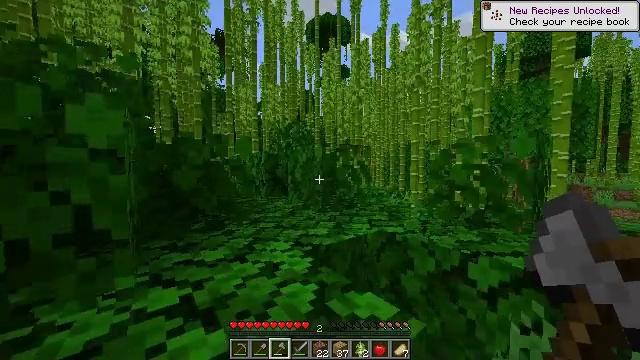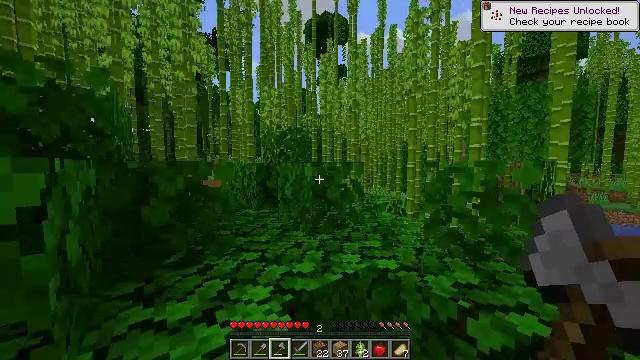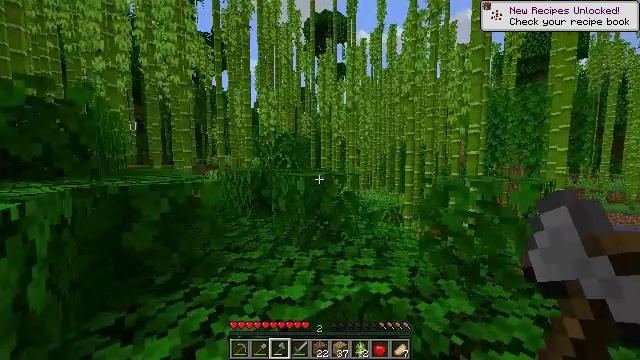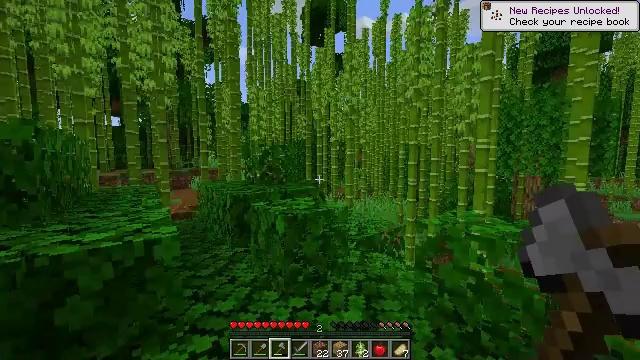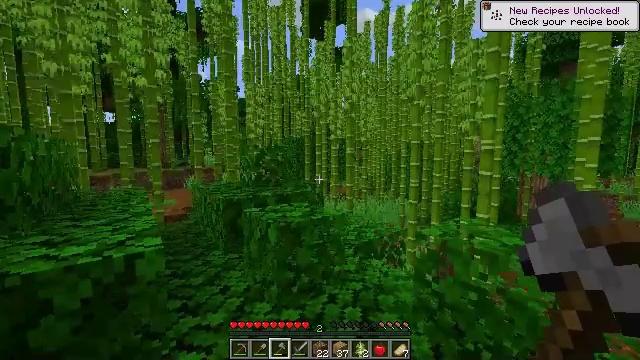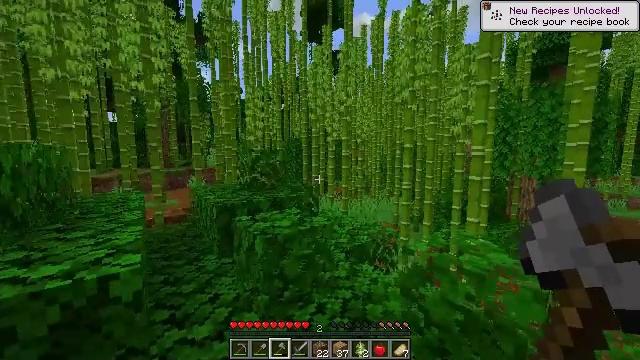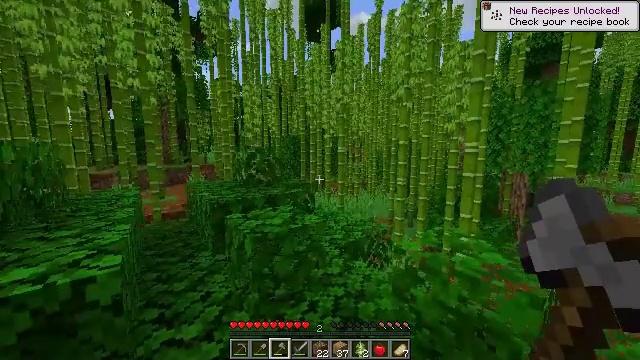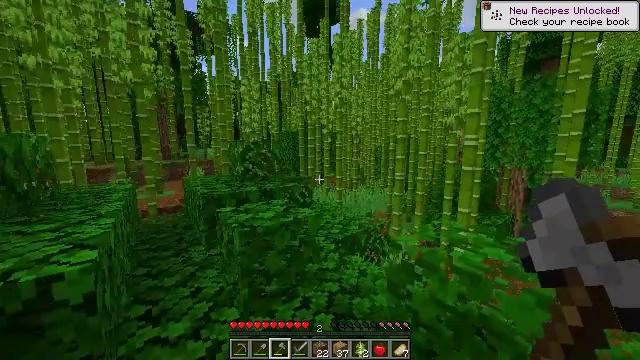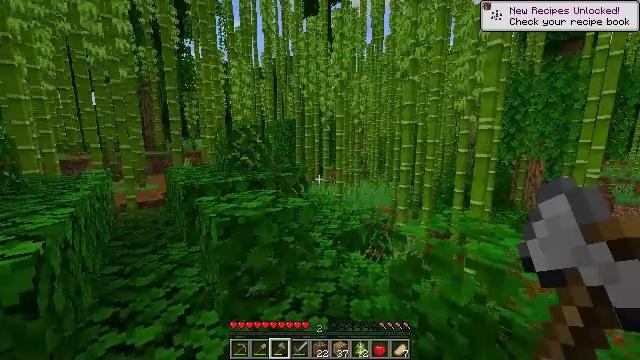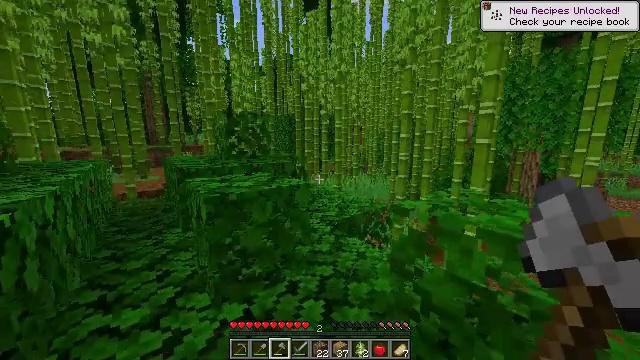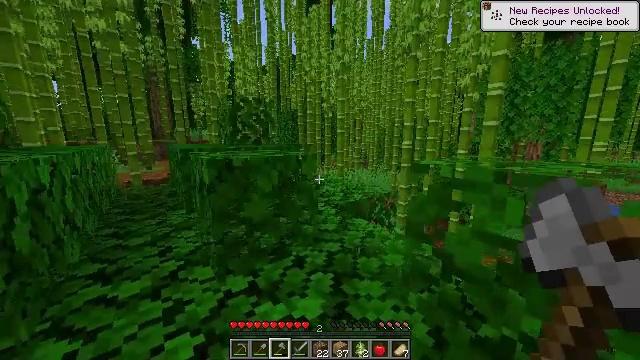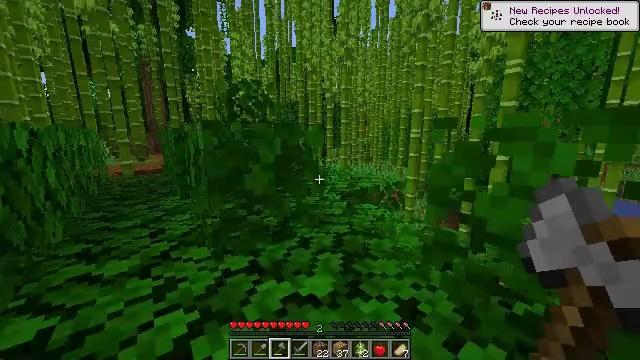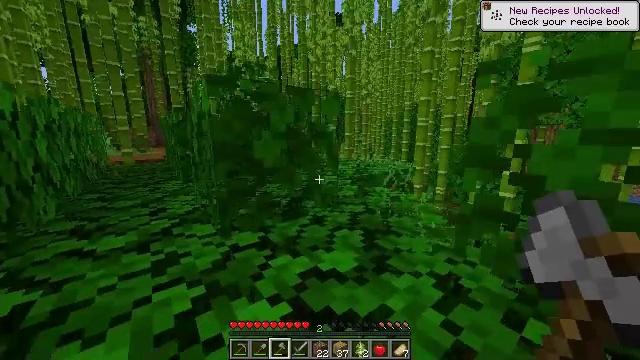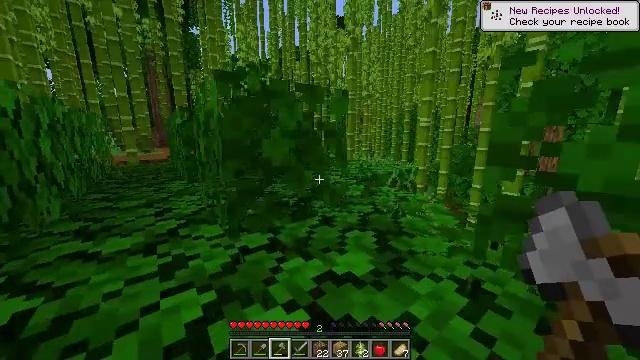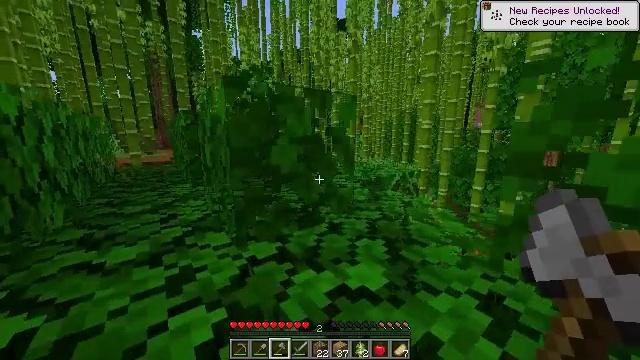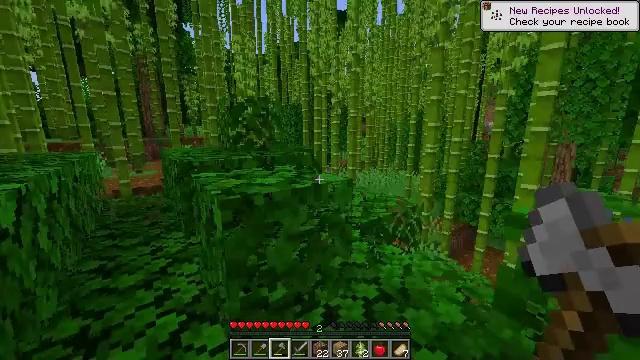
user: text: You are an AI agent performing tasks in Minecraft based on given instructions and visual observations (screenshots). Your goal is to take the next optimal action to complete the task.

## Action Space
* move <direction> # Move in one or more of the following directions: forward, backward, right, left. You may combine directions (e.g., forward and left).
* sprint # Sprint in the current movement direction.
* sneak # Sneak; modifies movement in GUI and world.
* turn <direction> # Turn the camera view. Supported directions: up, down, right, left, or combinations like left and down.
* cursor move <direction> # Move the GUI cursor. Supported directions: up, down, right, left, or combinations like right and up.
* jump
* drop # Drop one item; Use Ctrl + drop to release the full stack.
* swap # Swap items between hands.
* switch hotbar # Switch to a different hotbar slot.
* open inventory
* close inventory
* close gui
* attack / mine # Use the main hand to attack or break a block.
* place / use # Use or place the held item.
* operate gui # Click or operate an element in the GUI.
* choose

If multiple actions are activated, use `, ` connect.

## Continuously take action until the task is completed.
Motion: motion action
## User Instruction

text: Harvest bamboo from the farm.
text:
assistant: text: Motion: move forward, sprint, jump
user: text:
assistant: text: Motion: move forward, sprint, jump
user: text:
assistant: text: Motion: move forward, sprint, jump
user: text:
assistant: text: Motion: move forward, sprint, jump
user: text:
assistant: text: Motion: move forward, sprint, jump
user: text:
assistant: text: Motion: move forward, sprint, turn down
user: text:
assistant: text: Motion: move forward, sprint, turn down
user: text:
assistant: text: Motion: move forward, sprint, turn down
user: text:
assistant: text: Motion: move forward and move left, sprint
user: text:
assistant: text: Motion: move forward and move left, sprint
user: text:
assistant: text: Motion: move forward and move left, sprint
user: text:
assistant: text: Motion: move forward and move left, sprint
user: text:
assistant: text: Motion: move forward and move left, sprint
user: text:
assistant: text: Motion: move forward, sprint, jump
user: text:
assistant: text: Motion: move forward, sprint, jump
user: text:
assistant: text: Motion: move forward, sprint, jump
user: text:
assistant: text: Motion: move forward, sprint, jump
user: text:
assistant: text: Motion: move forward, sprint, jump
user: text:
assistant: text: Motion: move forward, sprint
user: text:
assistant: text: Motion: move forward, sprint
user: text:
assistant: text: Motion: move forward, sprint
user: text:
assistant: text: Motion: move forward and move left, sprint, turn left and down
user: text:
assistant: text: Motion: move forward and move left, sprint, turn left and down, jump
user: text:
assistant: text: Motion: move forward and move left, sprint, turn left and down, jump
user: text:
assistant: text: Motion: move forward and move left, sprint, turn left and down, jump
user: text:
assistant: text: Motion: move forward and move left, sprint, turn left and down, jump
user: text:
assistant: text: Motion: move forward and move left, sprint, turn left and down, jump
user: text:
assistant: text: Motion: move forward and move left, sprint, turn left and down
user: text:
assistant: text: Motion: move forward and move left, sprint, turn left
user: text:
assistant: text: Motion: move forward and move left, sprint, turn left